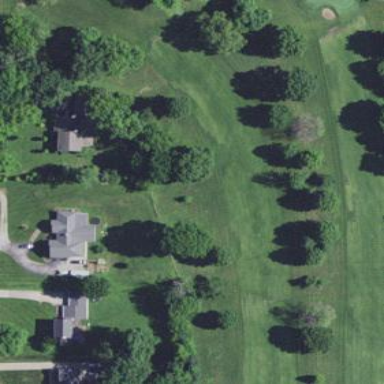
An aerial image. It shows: Golf fairway in the image.